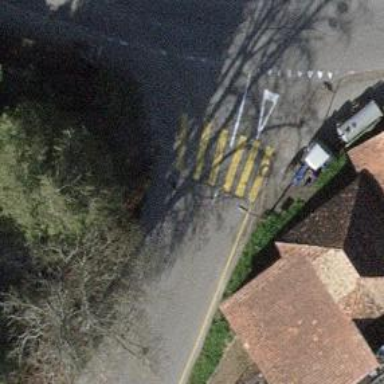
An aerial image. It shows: Marked zebra crossing with visible markings.